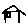
Label: house